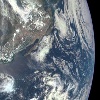
Label: cloud